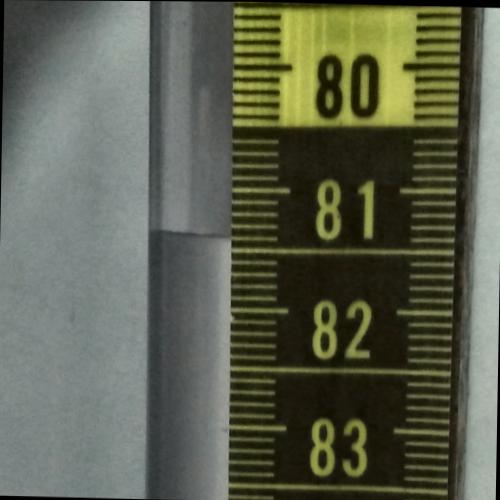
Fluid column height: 81.4 cm